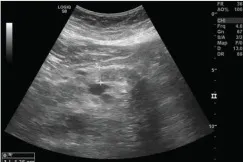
Which decreased under steroid treatment.
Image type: radiology (ultrasound)